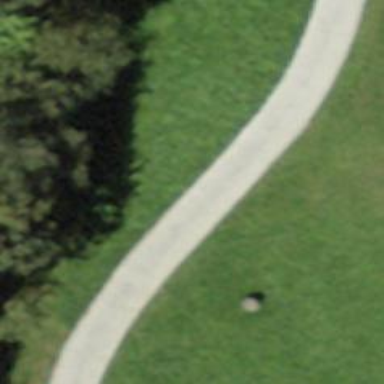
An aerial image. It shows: Track with grade1 tracktype.